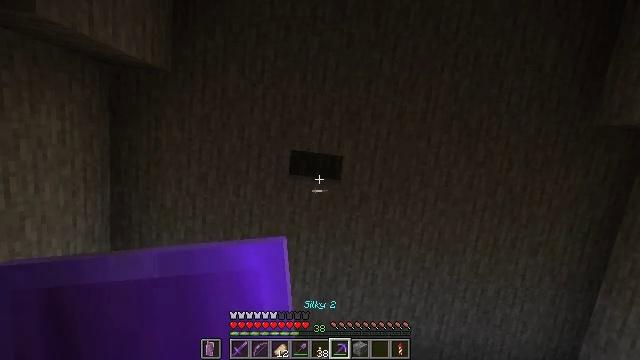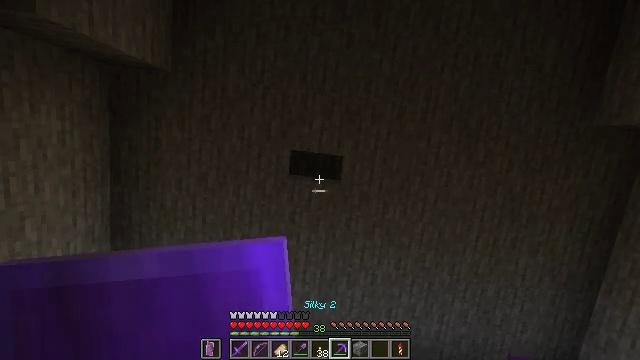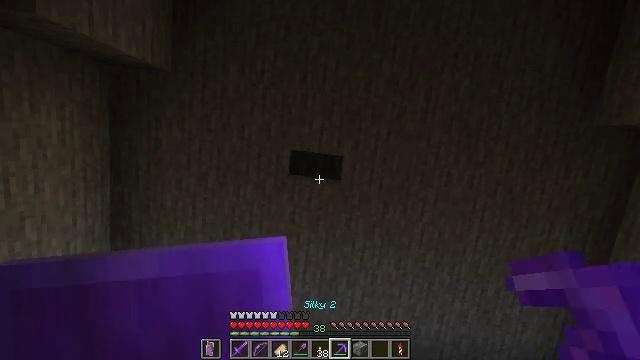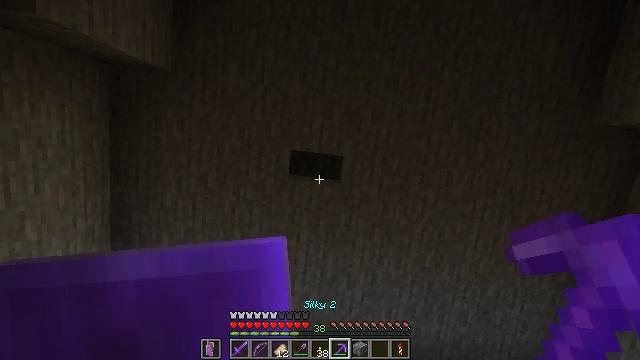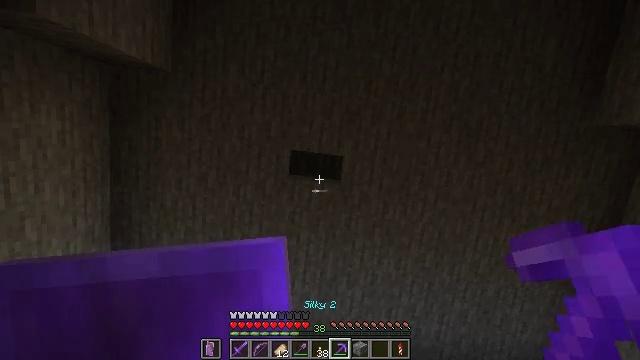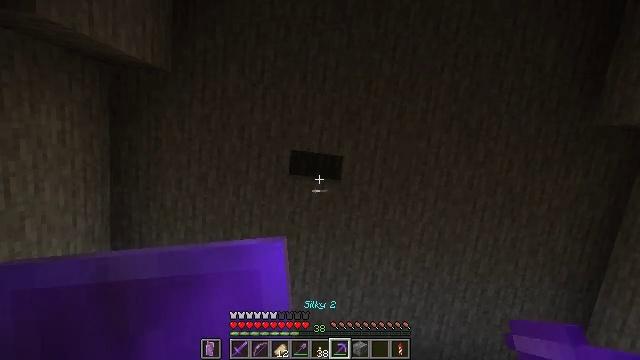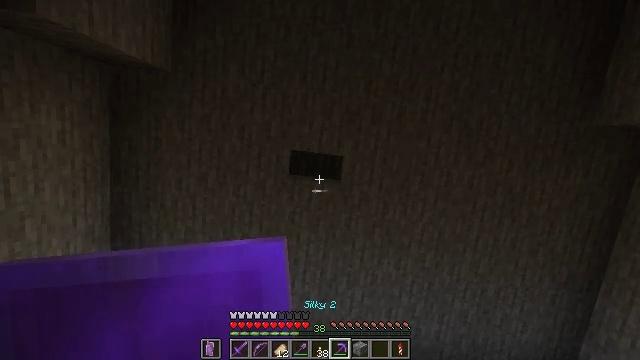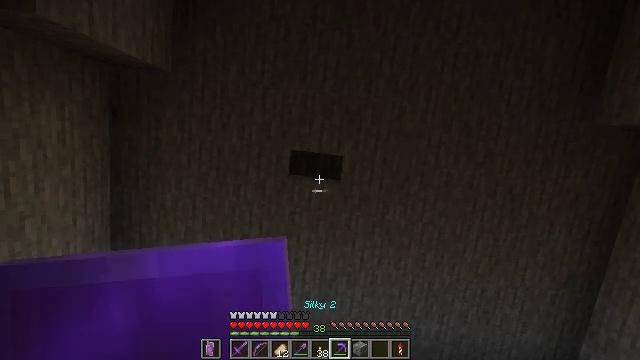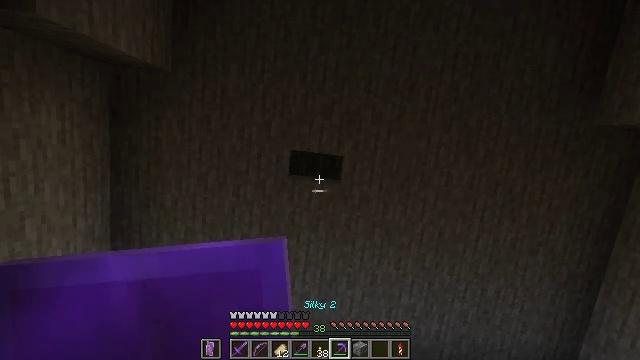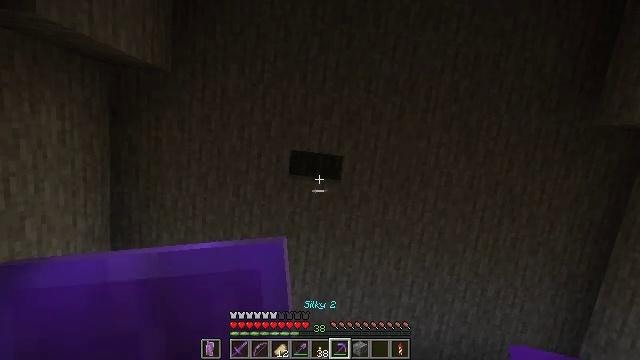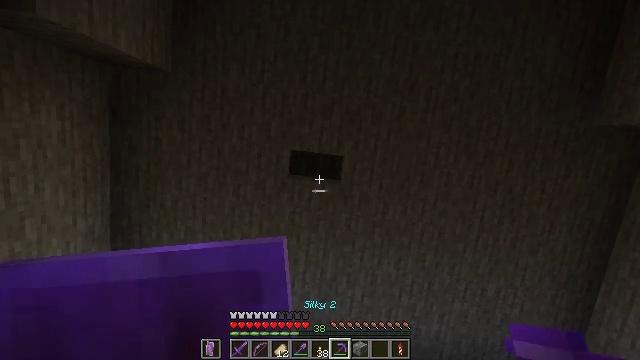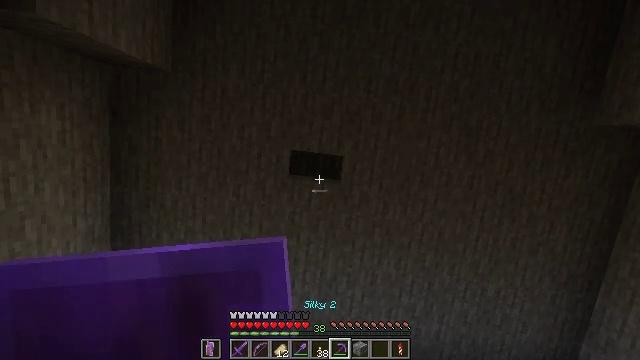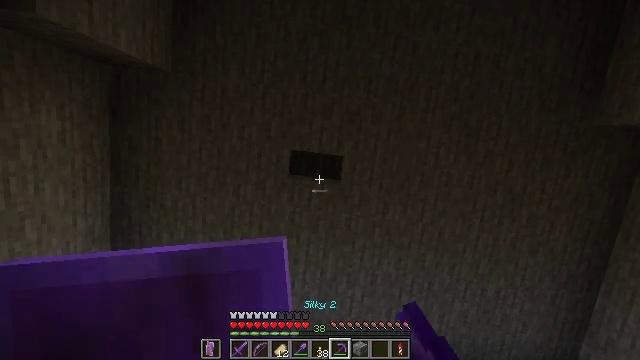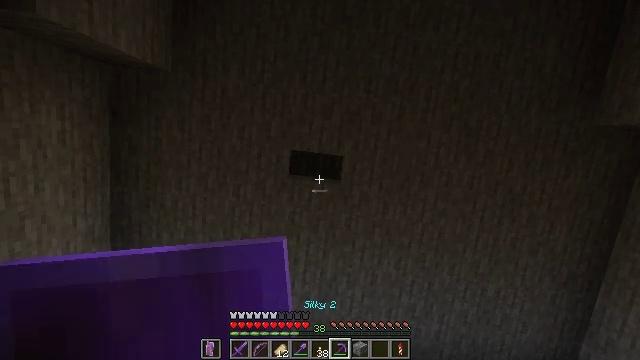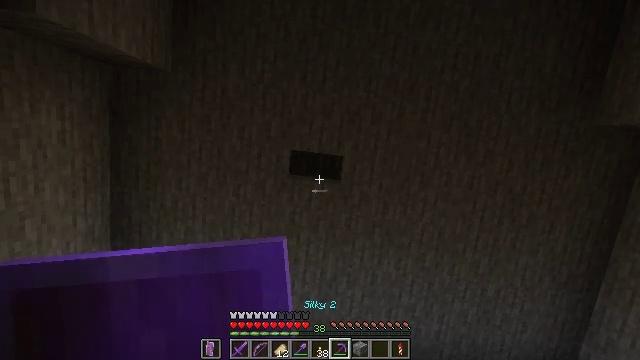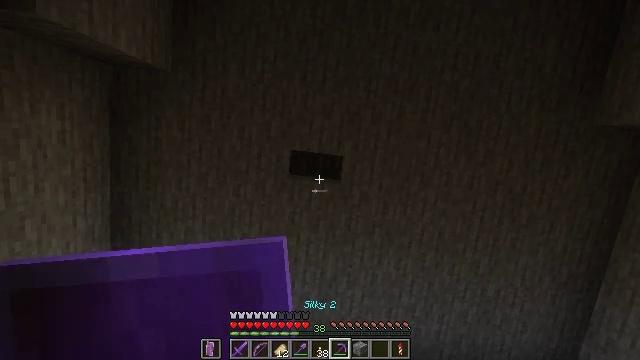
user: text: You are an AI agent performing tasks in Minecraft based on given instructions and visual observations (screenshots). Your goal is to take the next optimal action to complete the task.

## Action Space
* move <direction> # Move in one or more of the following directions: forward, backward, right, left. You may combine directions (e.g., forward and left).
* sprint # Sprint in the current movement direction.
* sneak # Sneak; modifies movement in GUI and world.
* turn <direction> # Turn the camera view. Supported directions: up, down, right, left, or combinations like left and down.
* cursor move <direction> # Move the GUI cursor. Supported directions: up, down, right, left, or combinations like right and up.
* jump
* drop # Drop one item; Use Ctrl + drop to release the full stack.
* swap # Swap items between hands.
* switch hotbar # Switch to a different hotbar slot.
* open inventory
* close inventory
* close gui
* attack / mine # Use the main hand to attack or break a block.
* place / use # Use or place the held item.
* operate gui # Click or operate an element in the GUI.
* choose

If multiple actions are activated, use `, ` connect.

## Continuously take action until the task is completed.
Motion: motion action
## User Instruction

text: Gather some stone stairs.
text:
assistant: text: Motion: no_op
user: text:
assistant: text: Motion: no_op
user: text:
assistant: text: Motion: no_op
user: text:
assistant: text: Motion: no_op
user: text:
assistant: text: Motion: no_op
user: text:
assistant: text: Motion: no_op
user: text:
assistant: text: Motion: no_op
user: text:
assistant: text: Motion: no_op
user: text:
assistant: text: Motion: no_op
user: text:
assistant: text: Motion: no_op
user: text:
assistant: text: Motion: attack / mine
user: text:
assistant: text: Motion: attack / mine
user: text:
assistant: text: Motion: attack / mine
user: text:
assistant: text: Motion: attack / mine
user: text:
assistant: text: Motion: no_op
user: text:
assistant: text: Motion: no_op
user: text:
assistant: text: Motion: no_op
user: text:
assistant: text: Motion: no_op
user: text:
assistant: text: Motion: no_op
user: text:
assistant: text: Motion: no_op
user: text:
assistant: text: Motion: no_op
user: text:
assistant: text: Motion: attack / mine
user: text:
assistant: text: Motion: attack / mine
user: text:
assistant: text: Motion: attack / mine
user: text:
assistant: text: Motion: attack / mine
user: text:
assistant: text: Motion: attack / mine
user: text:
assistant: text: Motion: attack / mine
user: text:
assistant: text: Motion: no_op
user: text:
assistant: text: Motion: no_op
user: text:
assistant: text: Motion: no_op